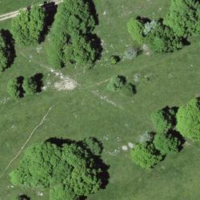
EUNIS habitat code: 24
Species observed at this site:
Plantago media